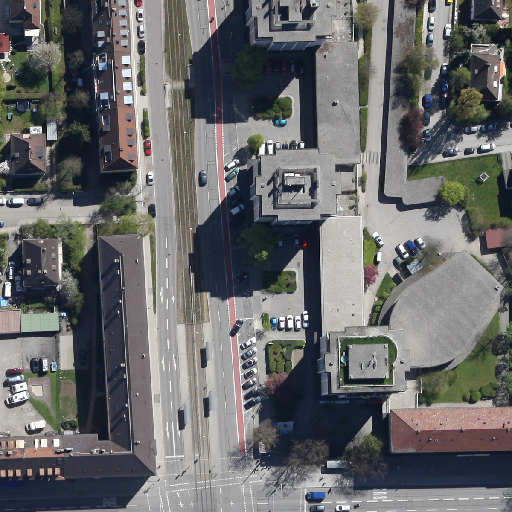
Referring expression: light-duty vehicle